Aerial crown-view tile of a tropical tree (Barro Colorado Island, Panama), acquired 20241216:
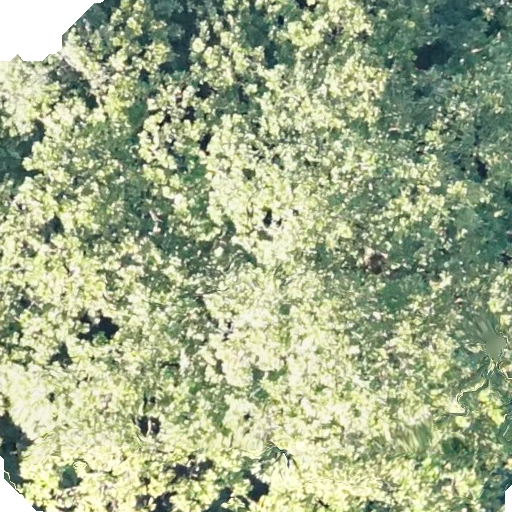
Species: Anacardium excelsum
GBIF accepted scientific name: Anacardium excelsum
Crown area: 575.34 m²